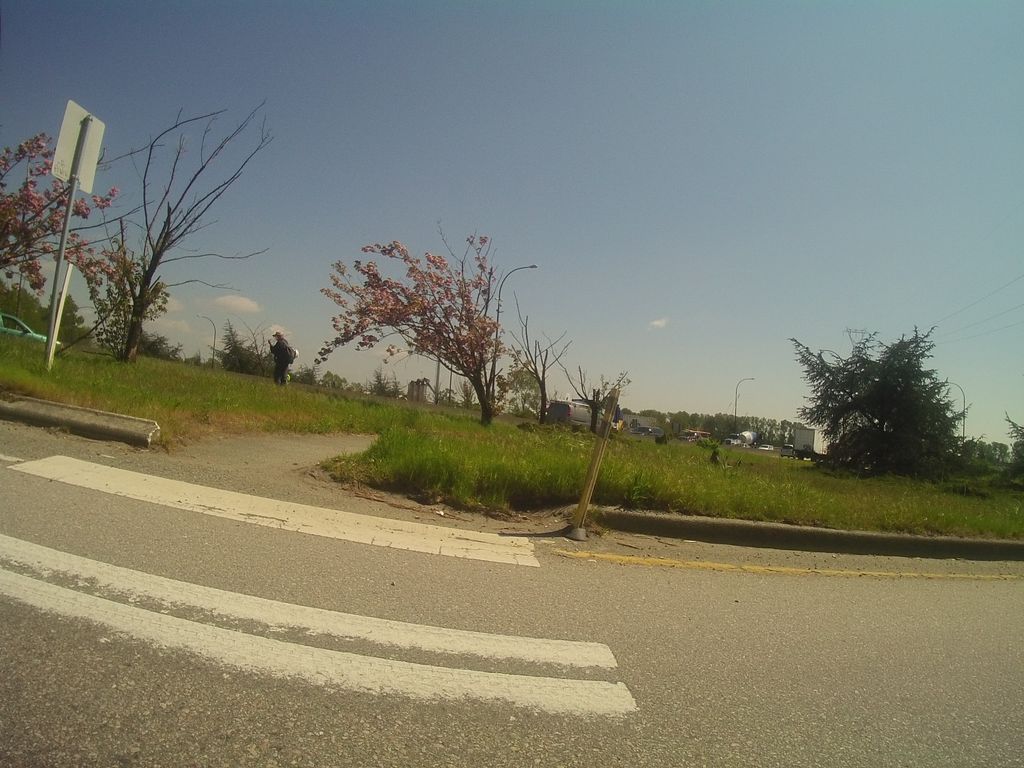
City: vancouver